Question: So I am web developer who used to have a kind graphics design person help me out on this sort of browser compatibility hell, but alas he has moved on to greener pastures. The following html looks fine and dandy on chrome, but the table I am using to align my form is sleeping on the job on the bottom in ie and firefox. Should I never use tables? Is the float in the div tags screwing everything up? Any hints or suggestions for improving my html and css would be much appreciated.
Also, the text area text gets a little screwy sometimes in terms of where it is positioned in the box.
Thank you all.
'''
<div style="border-style:solid; border-color:#336699; padding: 5px; margin-left:auto; margin-right:auto; width:600px; height:300px;" id="demoContainer">
<div style="" id="demo">
<div style="" id="demoHeader">
<img src="someimage" />
<span style="font-size:32px;">Demo</span>
</div>
<div style="" id="demoBody">
<form method="get">
<div style="float:left; padding:5px;" id="demoBodyText">
<textarea style="resize:none;" rows="10" cols="30">
Enter demo text here...
</textarea>
</div>
<div style="float:right; padding:5px;" id="demoBodyOptions">
<table style="float:right;">
<tr>
<th>
Option 1:
</th>
<td>
<select style="">
<option>asdf</option>
</select>
</td>
</tr>
<tr>
<th>
Option 2:
</th>
<td>
<select style="align:left;">
<option value="320">Fastest</option>
<option value="260">Faster</option>
<option value="200">Fast</option>
<option value="170" selected="selected">Default</option>
<option value="130">Slow</option>
<option value="110">Slower</option>
<option value="80">Slowest</option>
</select>
</td>
</tr>
<tr>
<th>
Option 3:
</th>
<td>
<select>
<option value="4.2">Highest</option>
<option value="3">Higher</option>
<option value="2">High</option>
<option value="1" selected>Default</option>
<option value="0.8">Low</option>
<option value="0.6">Lower</option>
<option value="0.4">Lowest</option>
</select style="align:left;">
</td>
</tr>
<tr>
<th>
Option 4
</th>
<td>
<select>
<option value="none">None</option>
</select style="align:left;" >
</td>
</tr>
<tr>
<td>
<input type="submit" />
</td>
</tr>
</table>
</div>
</form>
</div>
<div style="clear:both;" id="demoFooter">
Footer
</div>
</div>
</div>
'''
EDIT: Added image in how it displays in my firefox version 10.

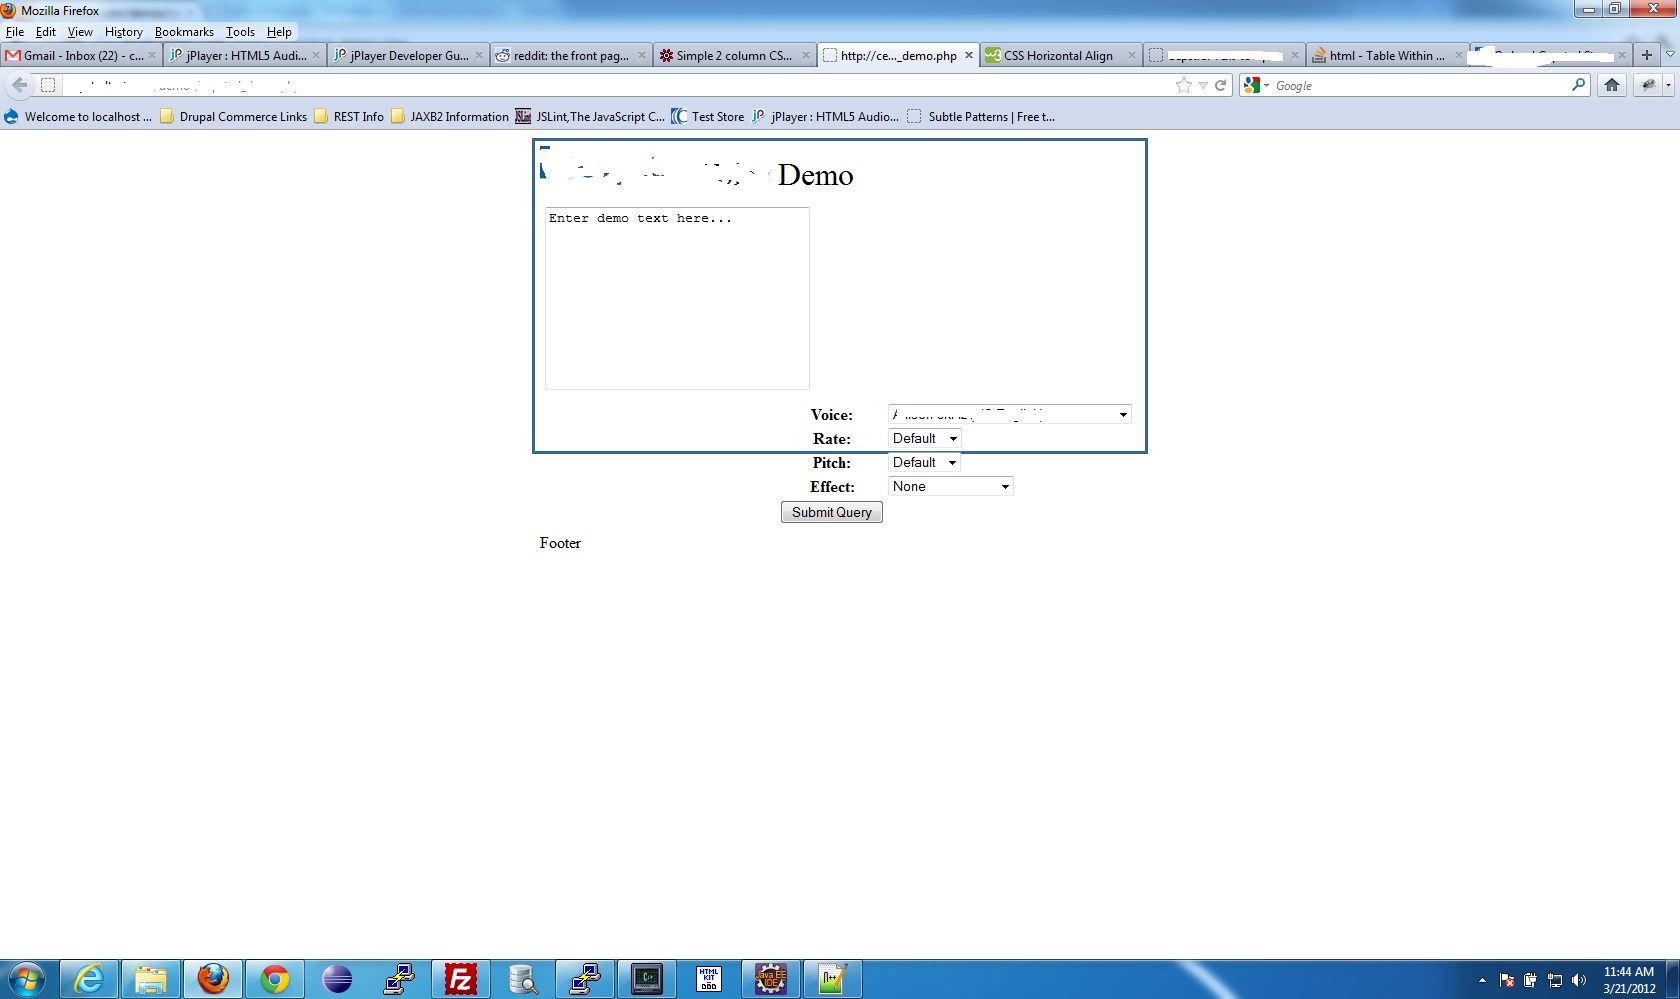
Answer: See the fiddle - Is this you are looking for?
Fiddle: <URL>
Demo: <URL>
Screen shot: <URL>